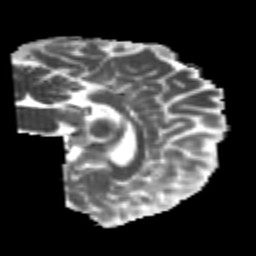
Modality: MD
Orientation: sagittal
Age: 24
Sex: male
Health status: healthy
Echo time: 0.074 s